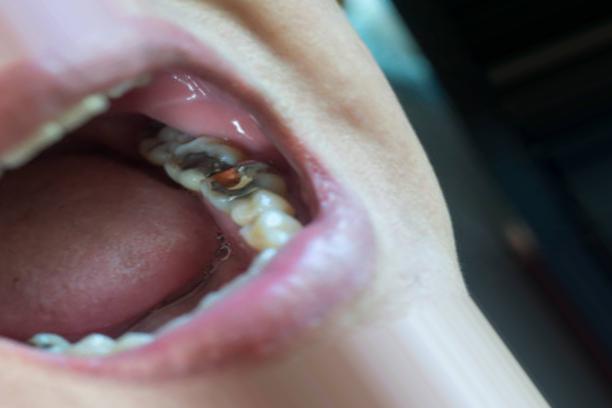
Condition: Caries